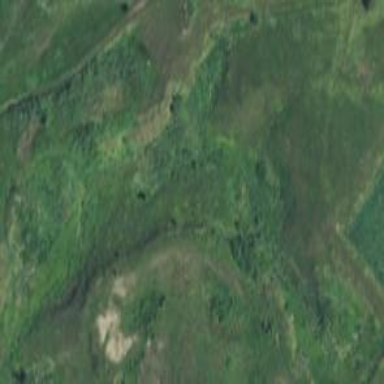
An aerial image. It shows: Fen wetland area.